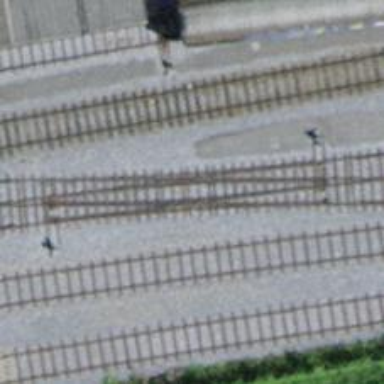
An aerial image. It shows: Railway switch.